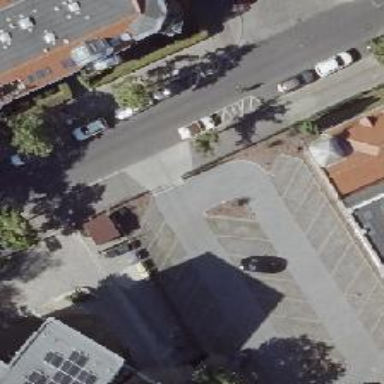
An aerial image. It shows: Residential road with asphalt surface and parallel on-street parking lanes on both sides.